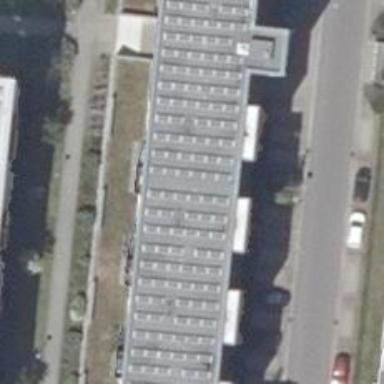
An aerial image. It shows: Solar photovoltaic panel generator installed on the roof.